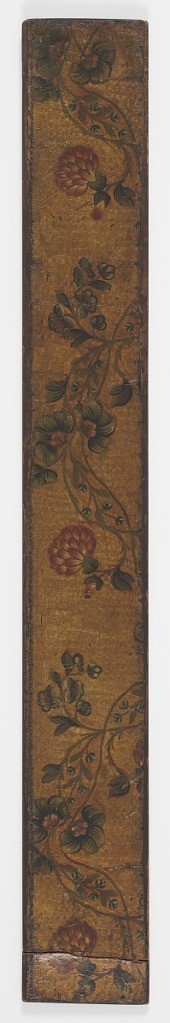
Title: Sidewall
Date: ca. 1750
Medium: Embossed and gilded leather
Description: VIning floral pattern on embossed gilded ground.